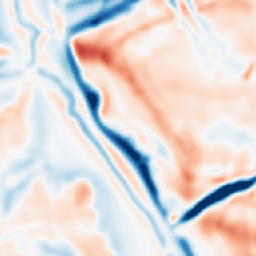
Category: multiscale
Decomposition family: dog
Decomposition parameters: sigma_low: 3
sigma_high: 10
Upsampling method: nearest
Upsampling parameters: scale: 4
Upsampling scale: 4